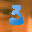
Label: 3